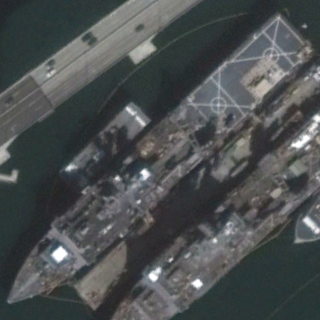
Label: combat